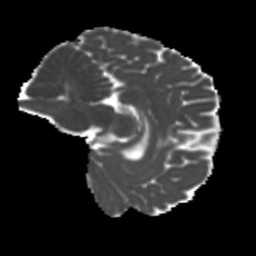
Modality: MD
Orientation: sagittal
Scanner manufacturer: siemens
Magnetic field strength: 3 T
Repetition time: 4 s
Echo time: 0.0594 s